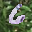
Label: 6